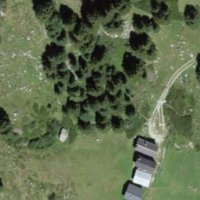
EUNIS habitat code: 23
Species observed at this site:
Lonicera caerulea